RGB frame:
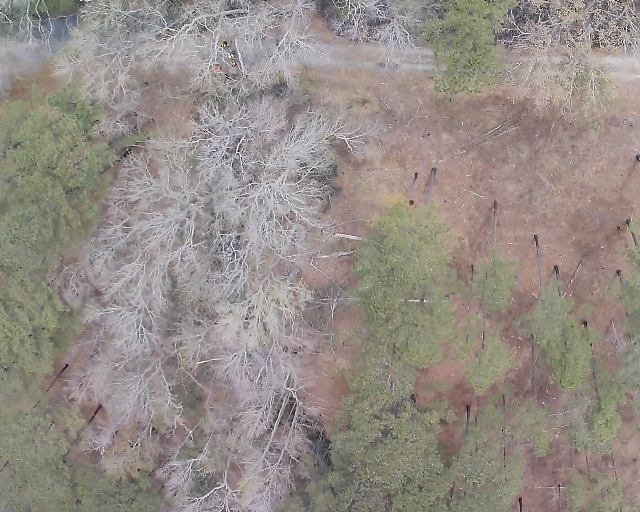
Thermal frame:
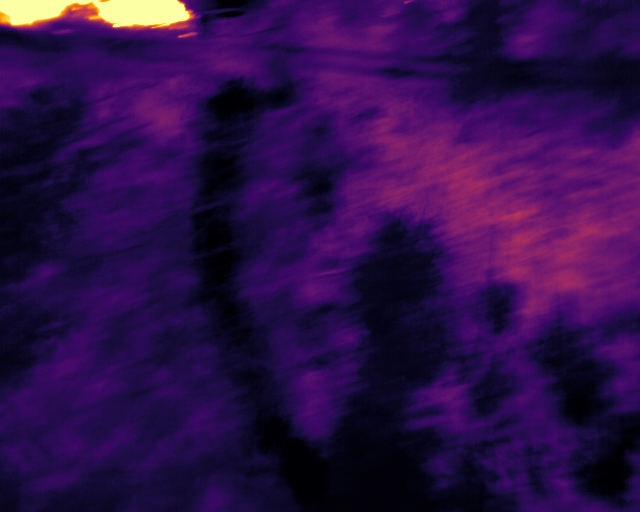
Captured: 2026-02-26 03:06:38
Pixels at or above 80 °C: 2346 (fraction of frame: 0.007159)